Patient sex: M
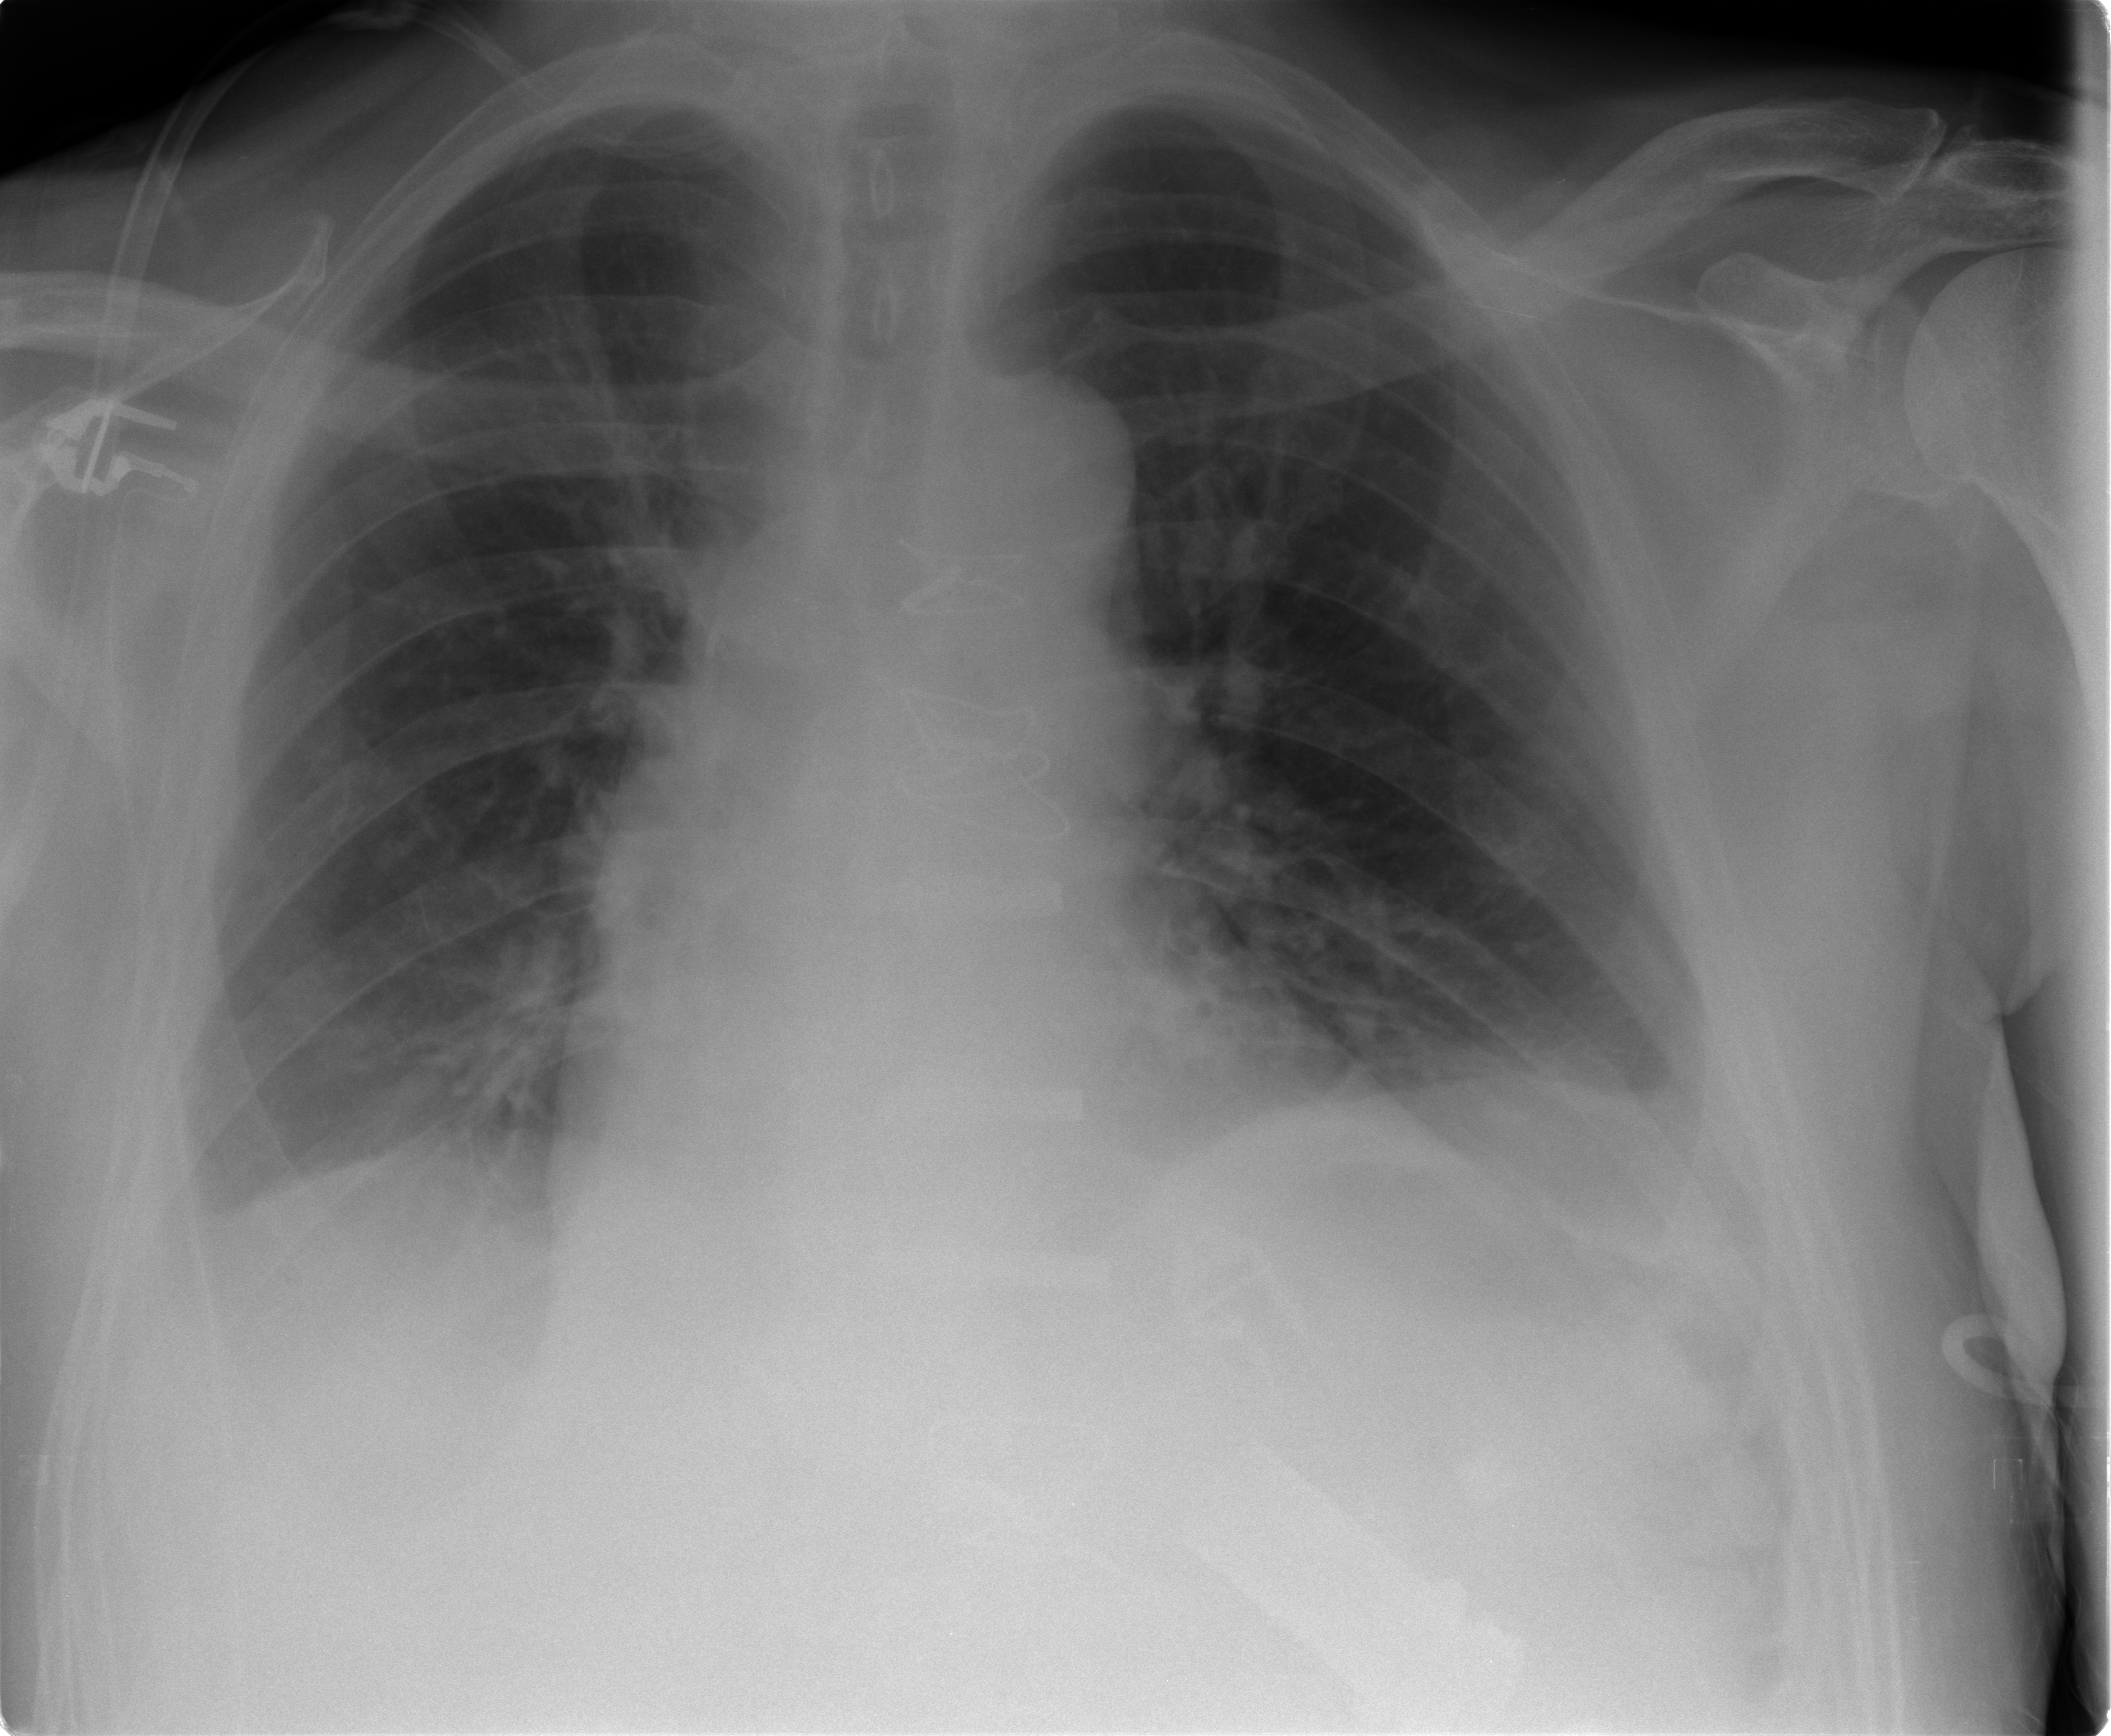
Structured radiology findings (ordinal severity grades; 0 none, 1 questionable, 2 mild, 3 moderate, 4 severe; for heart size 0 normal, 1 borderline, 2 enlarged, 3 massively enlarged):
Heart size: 2
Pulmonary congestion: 0
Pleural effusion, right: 2
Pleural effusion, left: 0
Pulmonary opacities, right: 0
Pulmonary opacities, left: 0
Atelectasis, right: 2
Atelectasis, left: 2